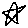
Label: star